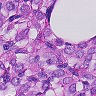
Metastatic tissue present: yes